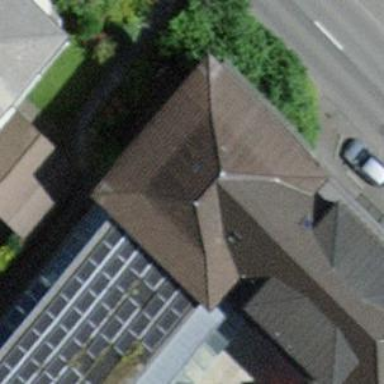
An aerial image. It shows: School building.